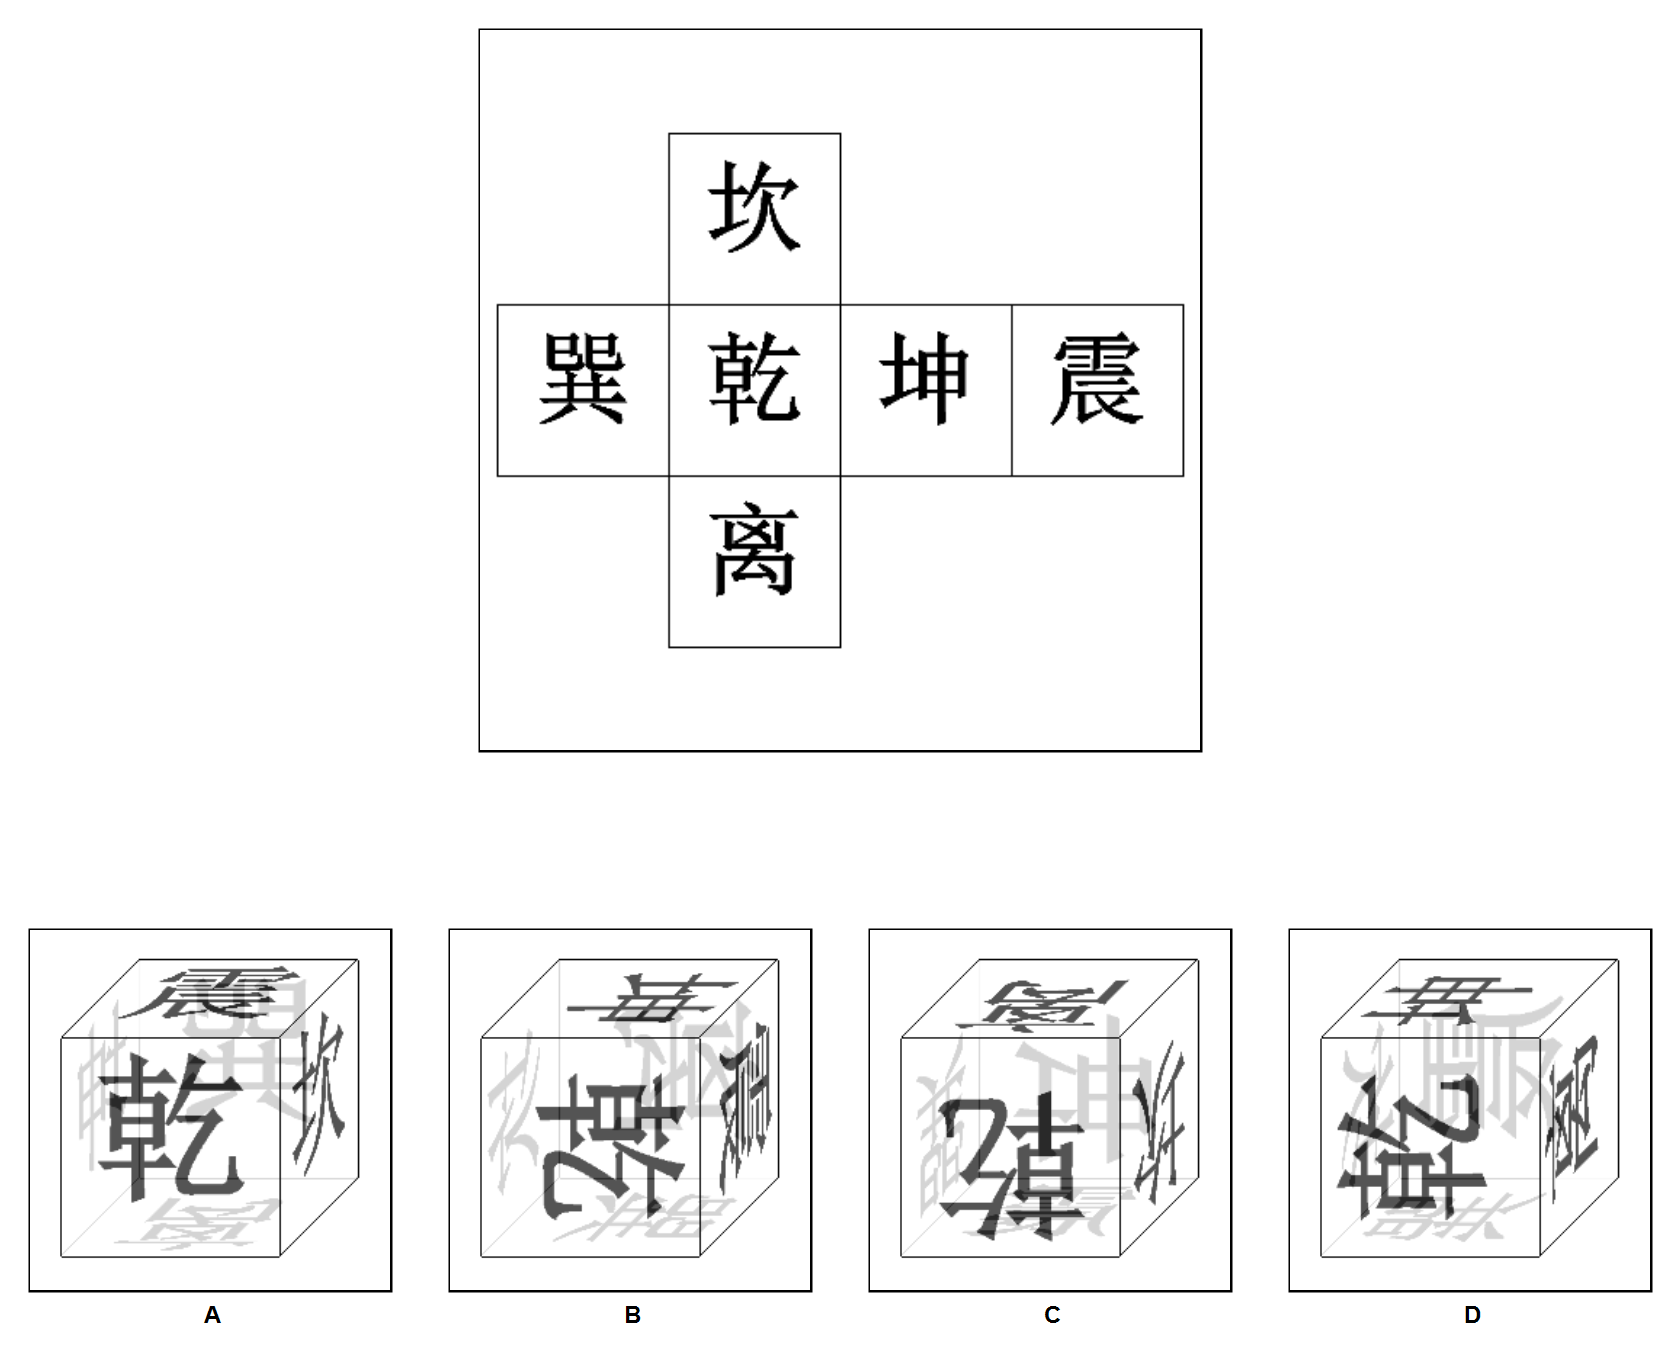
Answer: D